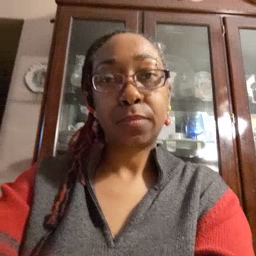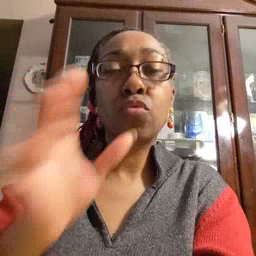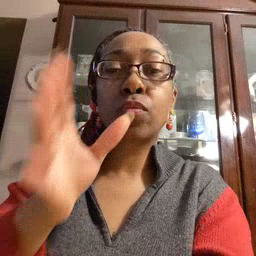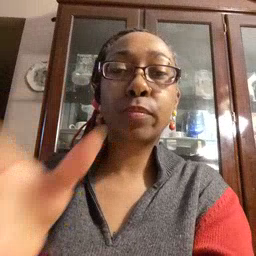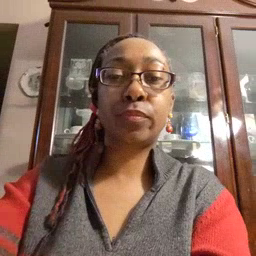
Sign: grandma